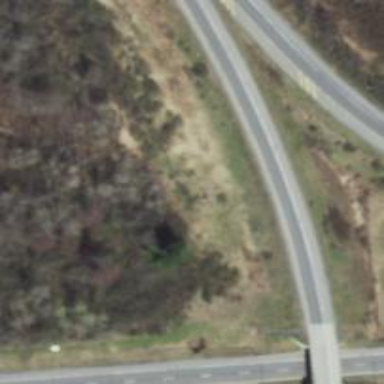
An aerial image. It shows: Trunk link highway.